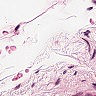
Metastatic tissue present: no